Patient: sex F, age 55
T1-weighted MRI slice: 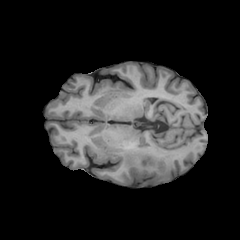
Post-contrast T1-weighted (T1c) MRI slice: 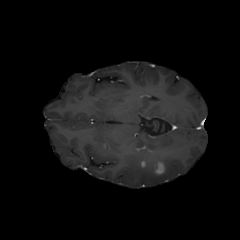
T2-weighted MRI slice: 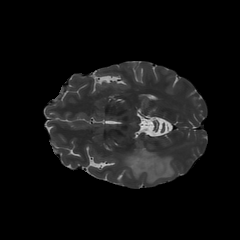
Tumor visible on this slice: yes
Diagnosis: Glioblastoma, IDH-wildtype
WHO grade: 4